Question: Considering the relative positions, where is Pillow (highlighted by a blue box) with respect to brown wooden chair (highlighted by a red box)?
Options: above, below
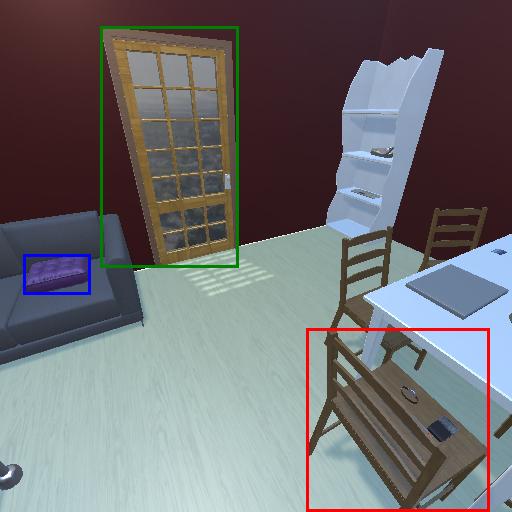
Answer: above